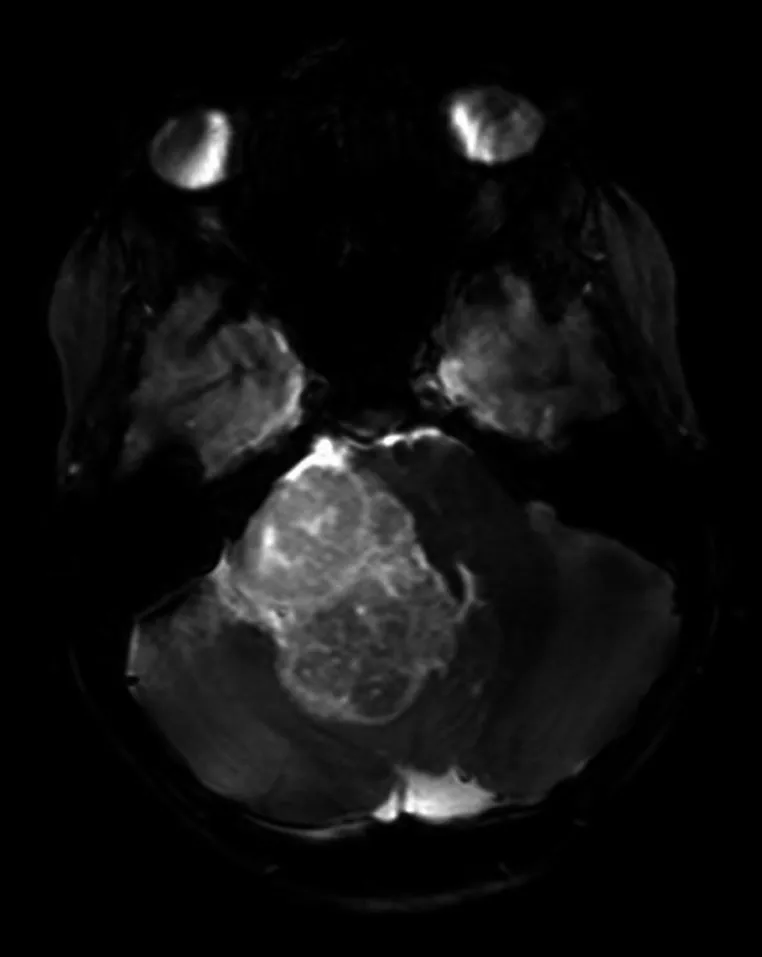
Heterogenous tumor within the right cerebello-pontine angle causing severe compression of the brainstem. This T2-weighted MRI image in the transversal plane illustrates the extrinsic nature of the lesion with a differential diagnosis of meningioma or Schwannoma.
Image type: radiology (mri)